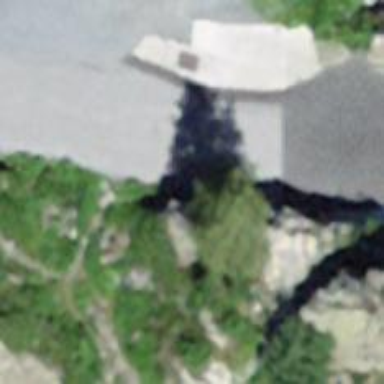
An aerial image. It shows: Metal steps on the road.